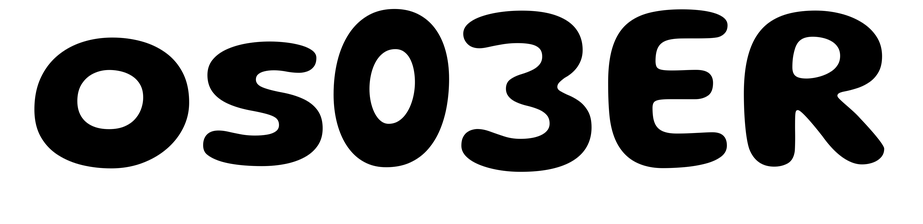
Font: Gluten_SemiBold